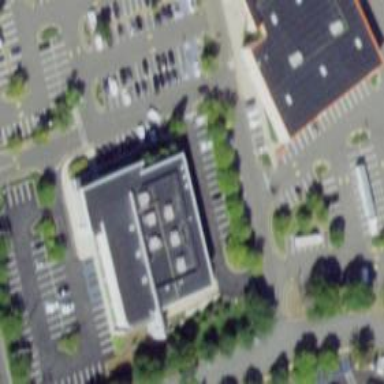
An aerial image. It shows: Building with furniture shop.